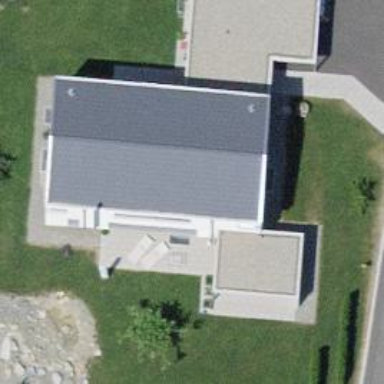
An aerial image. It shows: Building.